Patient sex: F
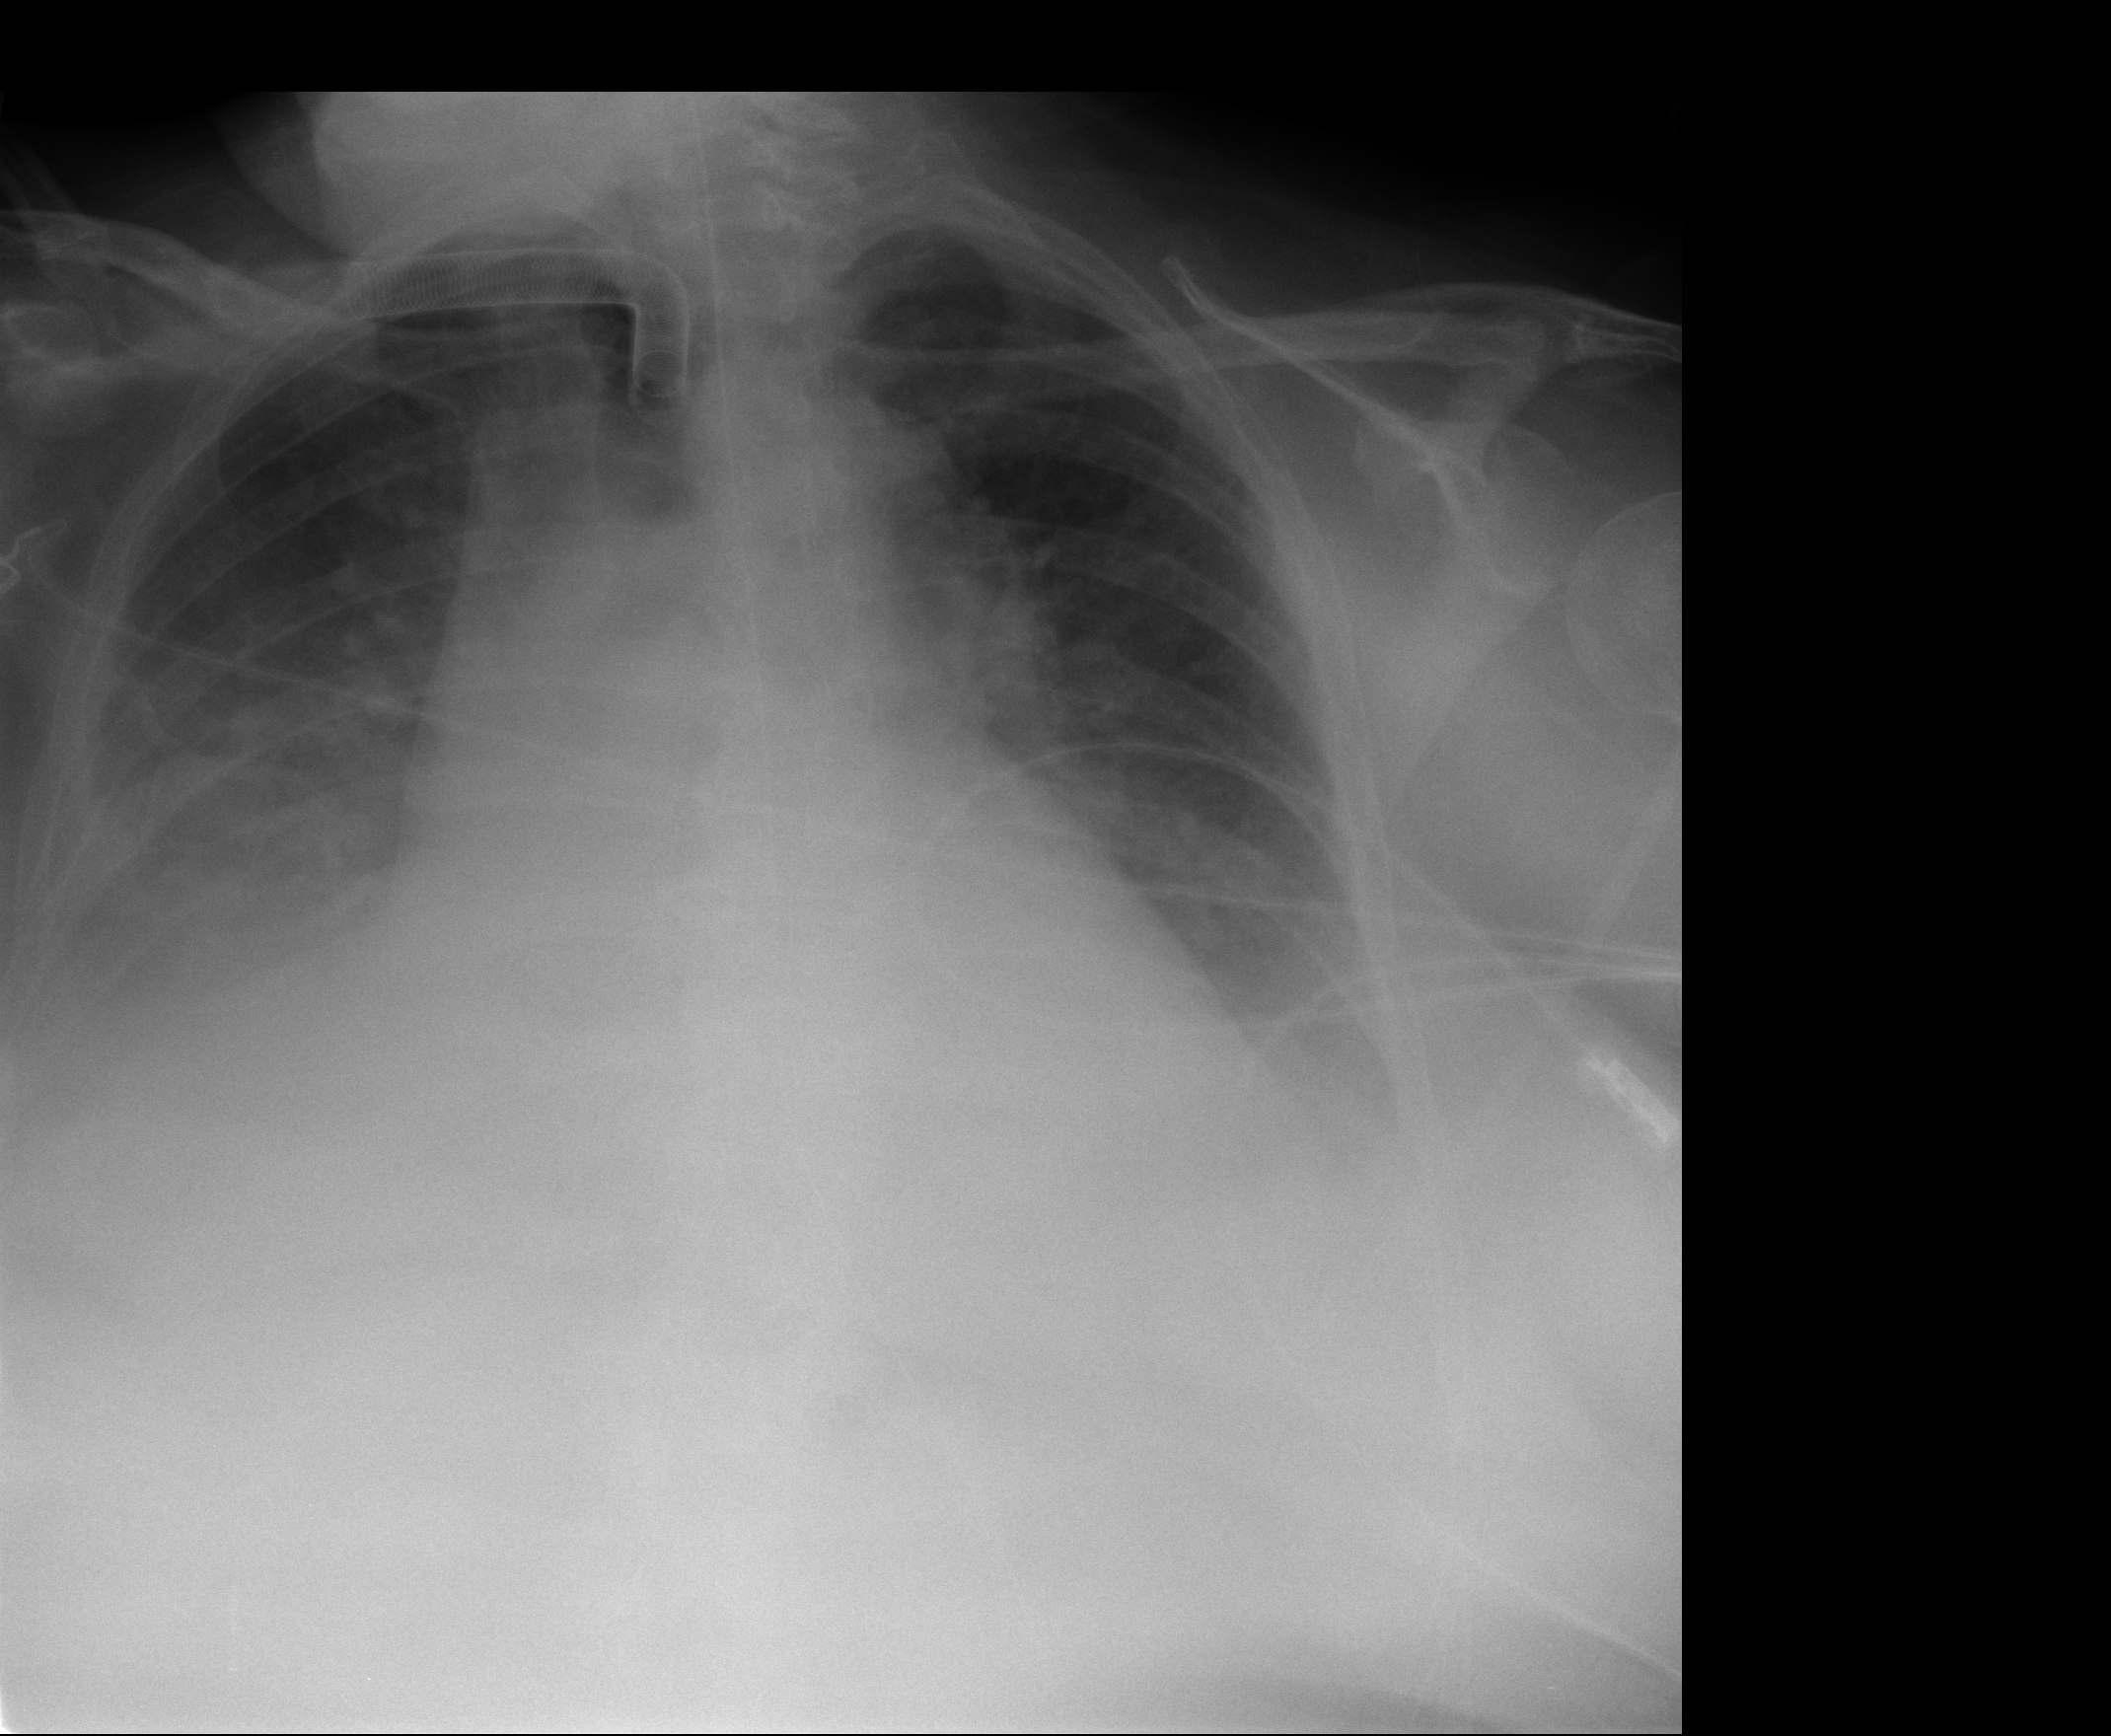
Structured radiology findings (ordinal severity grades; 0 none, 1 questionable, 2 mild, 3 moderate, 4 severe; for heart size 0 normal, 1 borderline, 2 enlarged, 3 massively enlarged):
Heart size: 2
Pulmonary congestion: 2
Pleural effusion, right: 3
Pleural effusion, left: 2
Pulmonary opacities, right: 1
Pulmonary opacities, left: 1
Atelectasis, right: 2
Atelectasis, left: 2